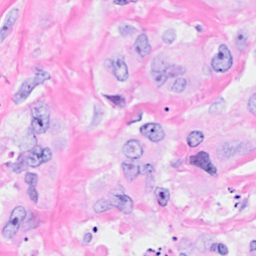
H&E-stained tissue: Breast